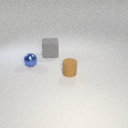
small blue metal sphere in front of large gray rubber cube